Question:
Hii all,
am new to javascript and i don't know much about tabber class ,i would like to have a page where tabs are in two differnet line attached system property page where tabs are in two different line .
'''
<div class="tabber">
<div class="tabbertab">
<h2>tab1</h2>
form stuff goes here...
</div>
<div class="tabbertab">
<h2>tab2</h2>
form stuff goes here
</div>
<div class="tabbertab ${tab_default}">
<h2>tab3</h2>
form stuff goes here
submit button here...
</div>
'''
suppose these are two tabs which i would like to come into two different line...
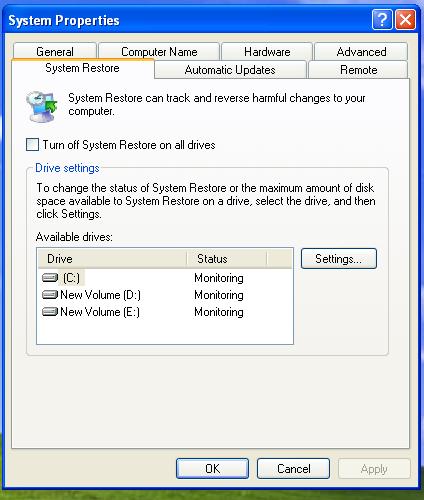
Answer: You'll need to use code that support such feature, from quick look jQuery has several plugins:
<URL>
For example <URL> have the "vertical" tabs you're after.